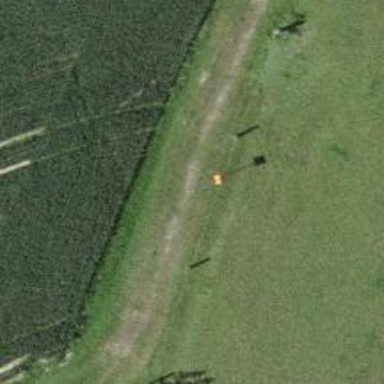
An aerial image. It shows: Pipeline marker.